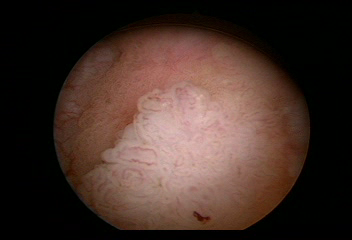
Modality: WLC
Class: Malignant
Subclass: LowGradePapillary
Lesion: L3
Stage: Ta
Morphology: Papillary
Bladder cancer association: Yes
Annotated structures: Tumor